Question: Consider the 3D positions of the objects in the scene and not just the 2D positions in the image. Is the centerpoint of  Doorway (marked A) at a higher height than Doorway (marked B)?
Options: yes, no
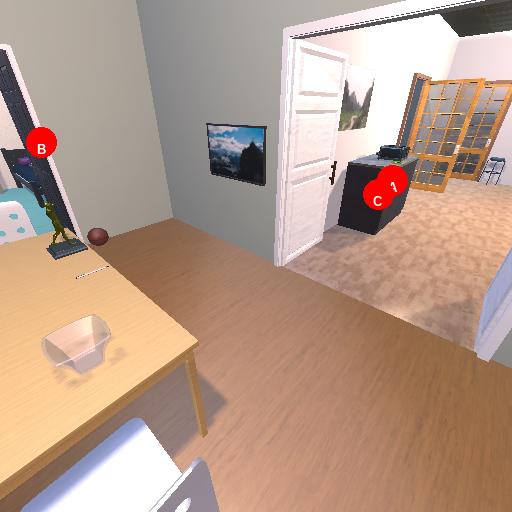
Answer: yes